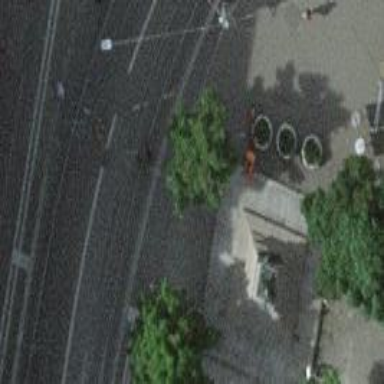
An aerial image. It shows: Memorial featuring statue.